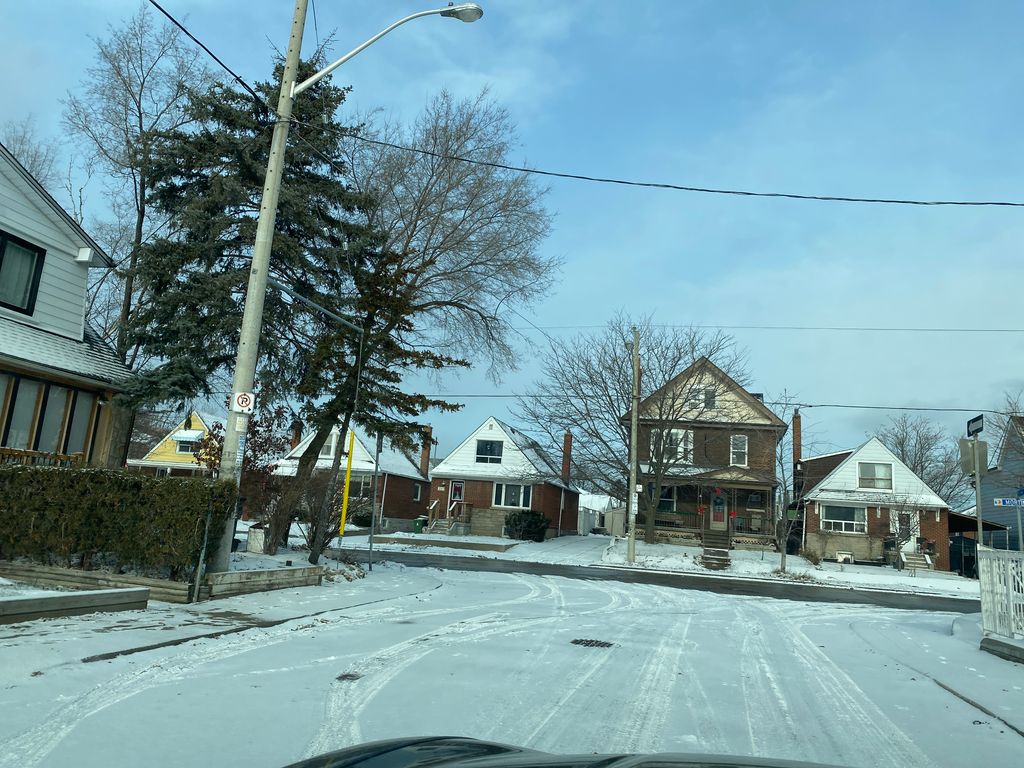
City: toronto